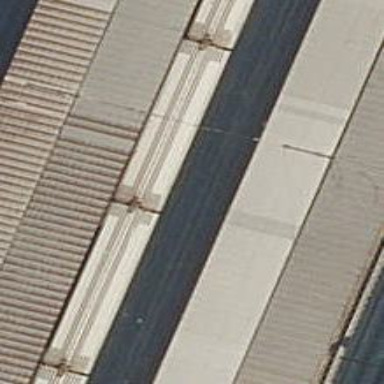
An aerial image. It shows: Rail siding with electrified contact lines.